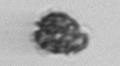
Label: Syracosphaera_pulchra